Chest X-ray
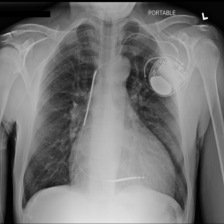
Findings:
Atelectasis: negative
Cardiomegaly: positive
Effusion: negative
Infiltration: negative
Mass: negative
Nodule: negative
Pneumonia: negative
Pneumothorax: negative
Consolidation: negative
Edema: negative
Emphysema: negative
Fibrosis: negative
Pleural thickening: negative
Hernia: negative